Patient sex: M
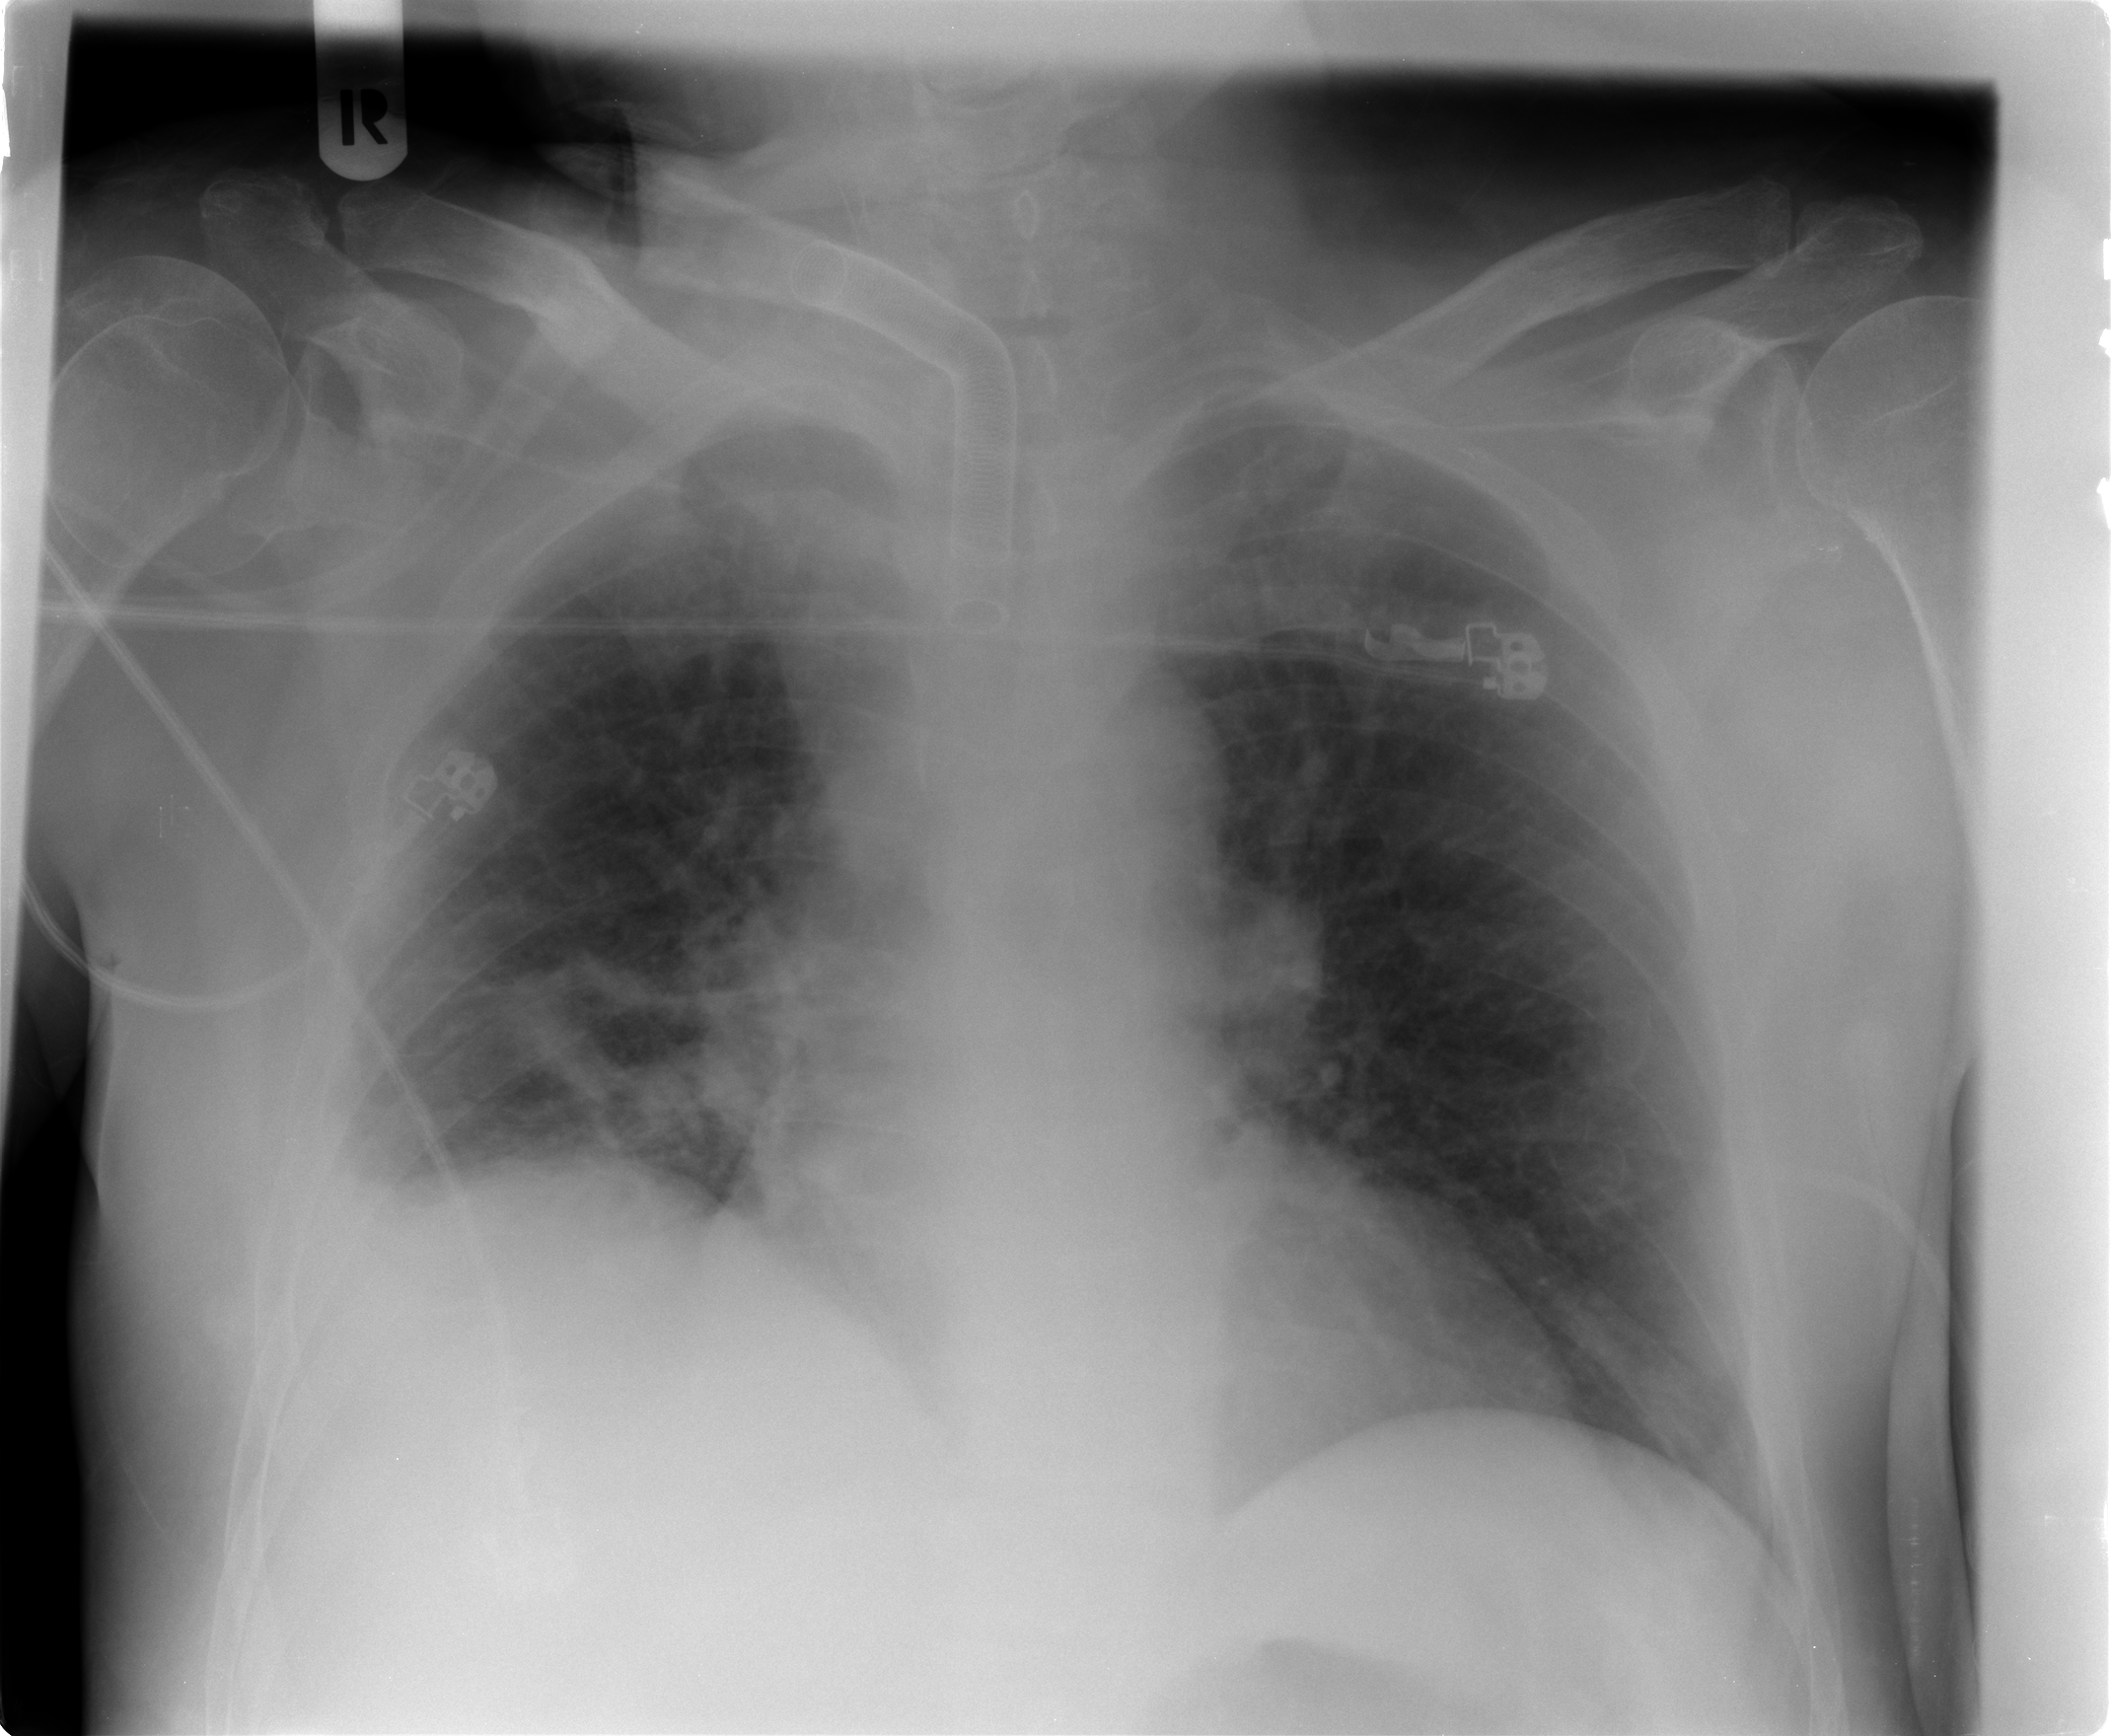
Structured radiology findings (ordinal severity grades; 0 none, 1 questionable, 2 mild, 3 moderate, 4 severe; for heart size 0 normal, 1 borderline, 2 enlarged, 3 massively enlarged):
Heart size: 0
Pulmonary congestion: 1
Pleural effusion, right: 0
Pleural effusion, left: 1
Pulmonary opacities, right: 2
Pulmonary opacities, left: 1
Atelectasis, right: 2
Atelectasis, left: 2